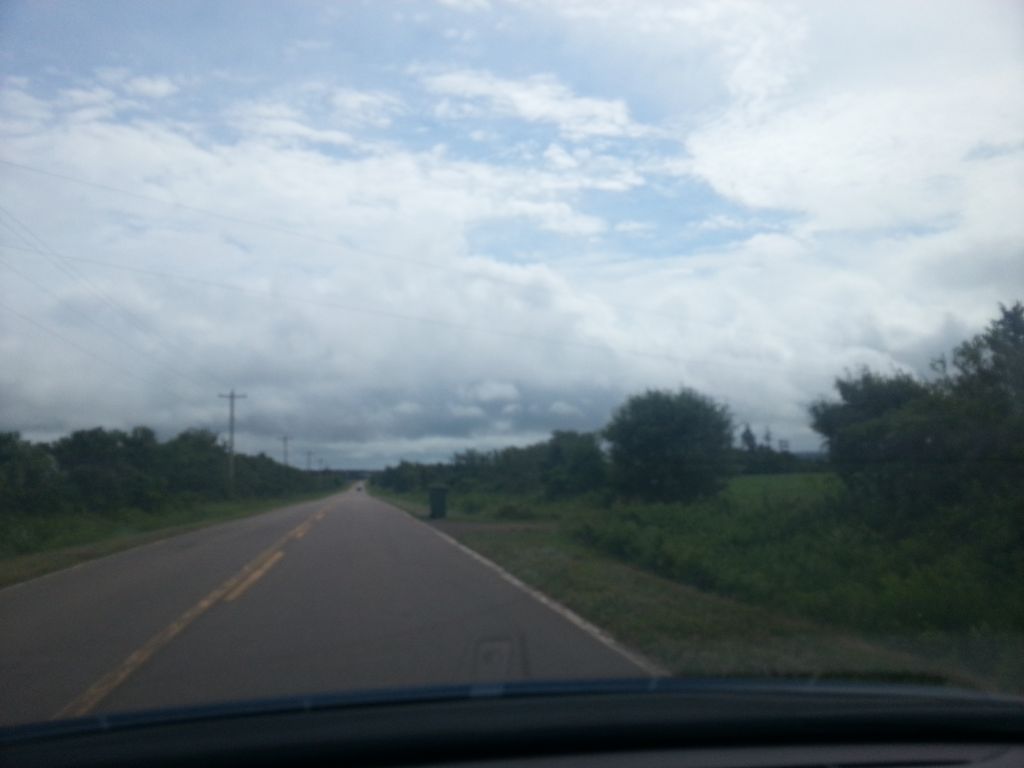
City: charlottetown